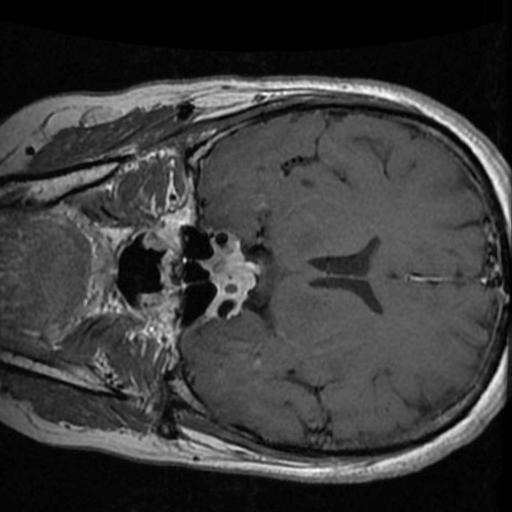
Label: brain_tumor